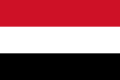
Flag of Yemen